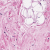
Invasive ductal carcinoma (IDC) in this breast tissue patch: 0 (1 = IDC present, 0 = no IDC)